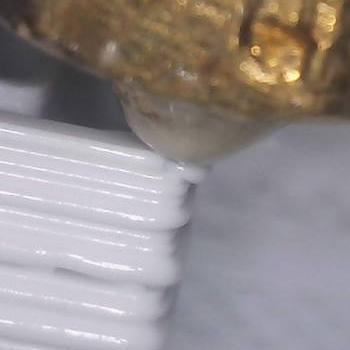
Flow rate: 238%